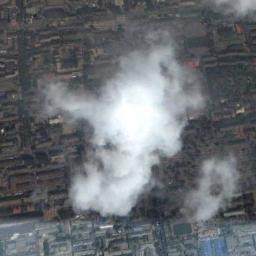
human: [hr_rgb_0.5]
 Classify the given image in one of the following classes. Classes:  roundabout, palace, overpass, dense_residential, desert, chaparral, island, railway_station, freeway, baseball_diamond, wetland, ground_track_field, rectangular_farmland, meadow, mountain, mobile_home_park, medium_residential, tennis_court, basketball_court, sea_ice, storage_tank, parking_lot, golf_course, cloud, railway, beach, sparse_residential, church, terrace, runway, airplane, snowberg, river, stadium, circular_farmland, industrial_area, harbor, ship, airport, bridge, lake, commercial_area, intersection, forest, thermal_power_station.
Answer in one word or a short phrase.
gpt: cloud